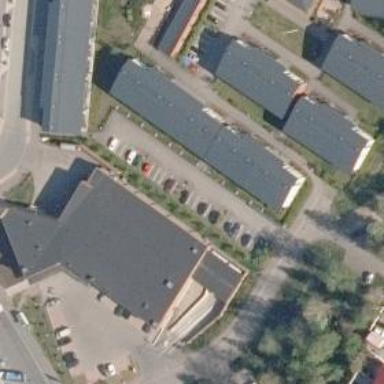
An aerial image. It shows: Retail building housing supermarket.